Aerial crown-view tile of a tropical tree (Barro Colorado Island, Panama), acquired 20240813:
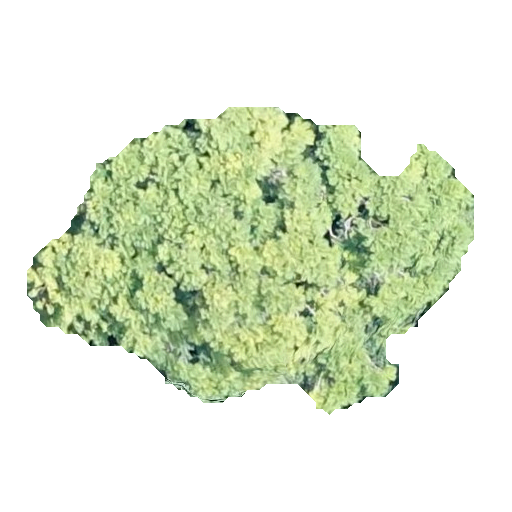
Species: Jacaranda copaia
GBIF accepted scientific name: Jacaranda copaia
Crown area: 140.006 m²